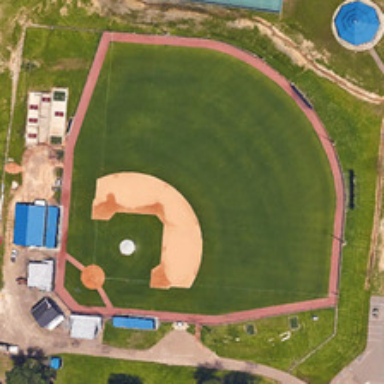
A baseball field is near several green trees .